Question: Given the schedule below, what is the maximum total time (in minutes) a person can spend in lectures? The selected schedule MUST include at least one Mathematics lecture and at least one Art lecture. In the chart: blue for mathematics, green for physics, yellow for art, purple for music, and orange for physical education. All time nodes are integer multiples of 10 minutes.
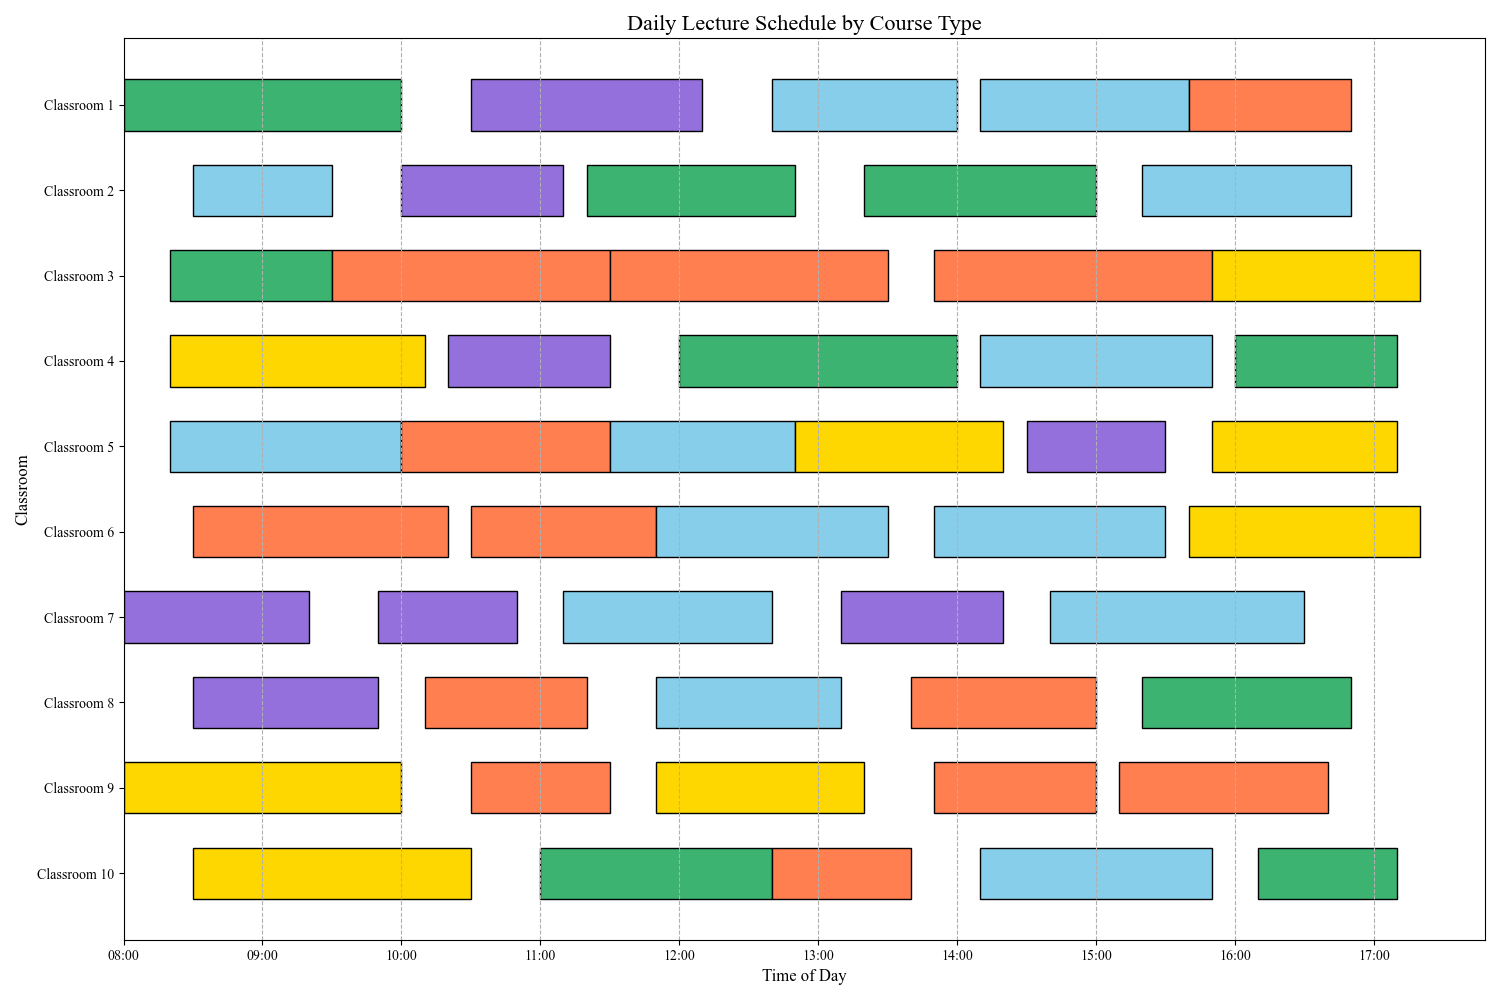
Answer: 550